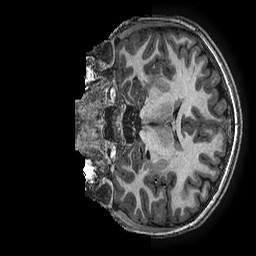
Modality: T1w
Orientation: coronal
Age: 12
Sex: male
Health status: ill
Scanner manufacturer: ge
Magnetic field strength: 3 T
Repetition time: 0.00766 s
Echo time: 0.003476 s